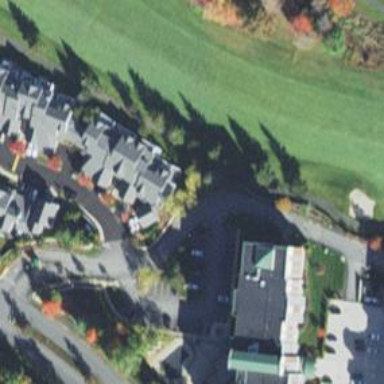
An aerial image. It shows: Path for both roads and golfers.